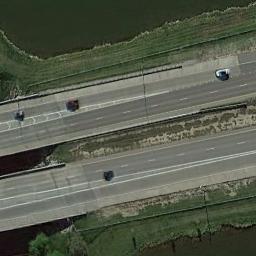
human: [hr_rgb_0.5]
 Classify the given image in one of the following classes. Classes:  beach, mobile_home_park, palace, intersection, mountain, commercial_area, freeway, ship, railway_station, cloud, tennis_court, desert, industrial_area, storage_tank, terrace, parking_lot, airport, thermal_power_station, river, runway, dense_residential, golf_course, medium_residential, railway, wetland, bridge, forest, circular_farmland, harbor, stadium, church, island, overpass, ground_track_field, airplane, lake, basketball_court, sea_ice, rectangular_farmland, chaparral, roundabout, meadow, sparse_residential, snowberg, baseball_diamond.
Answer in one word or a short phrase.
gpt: freeway